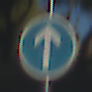
Verkehrszeichen: VorgeschriebeneFahrtrichtungGeradeaus
Umgebung: Outdoor, Suburban
Tageszeit: MorningAfternoon
Wetter: Clear
Licht: Natural
Jahreszeit: NotSpecified
Kontrast: HighContrast